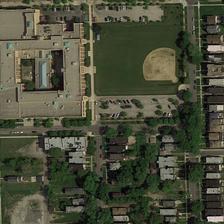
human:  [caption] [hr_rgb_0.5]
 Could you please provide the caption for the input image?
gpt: a baseball field is surrounded by many green trees and buildings .

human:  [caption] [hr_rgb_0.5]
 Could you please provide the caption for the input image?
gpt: many buildings and green trees are around a large building and a baseball field .

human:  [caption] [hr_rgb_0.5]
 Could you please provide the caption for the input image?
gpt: here is a square building, a baseball field and rows of houses, integrated with lush plants .

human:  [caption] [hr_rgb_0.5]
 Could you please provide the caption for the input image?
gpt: a baseball field is surrounded by some green trees and many buildings .

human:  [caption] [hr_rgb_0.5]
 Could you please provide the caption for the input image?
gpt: a baseball field is surrounded by some green trees and many buildings .